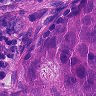
Metastatic tissue present: yes